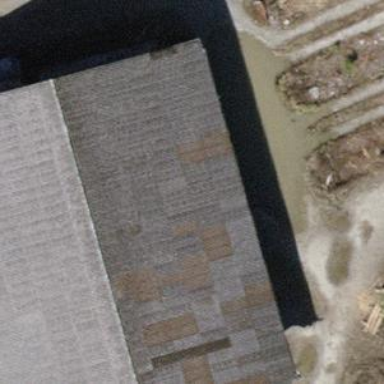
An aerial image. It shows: View of roof of building.